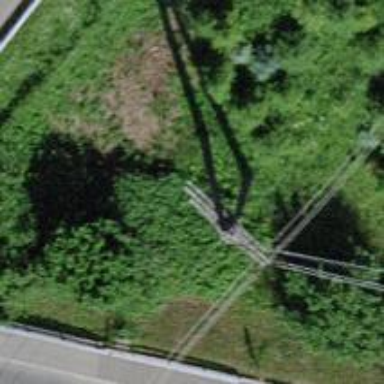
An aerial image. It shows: Concrete power pole.